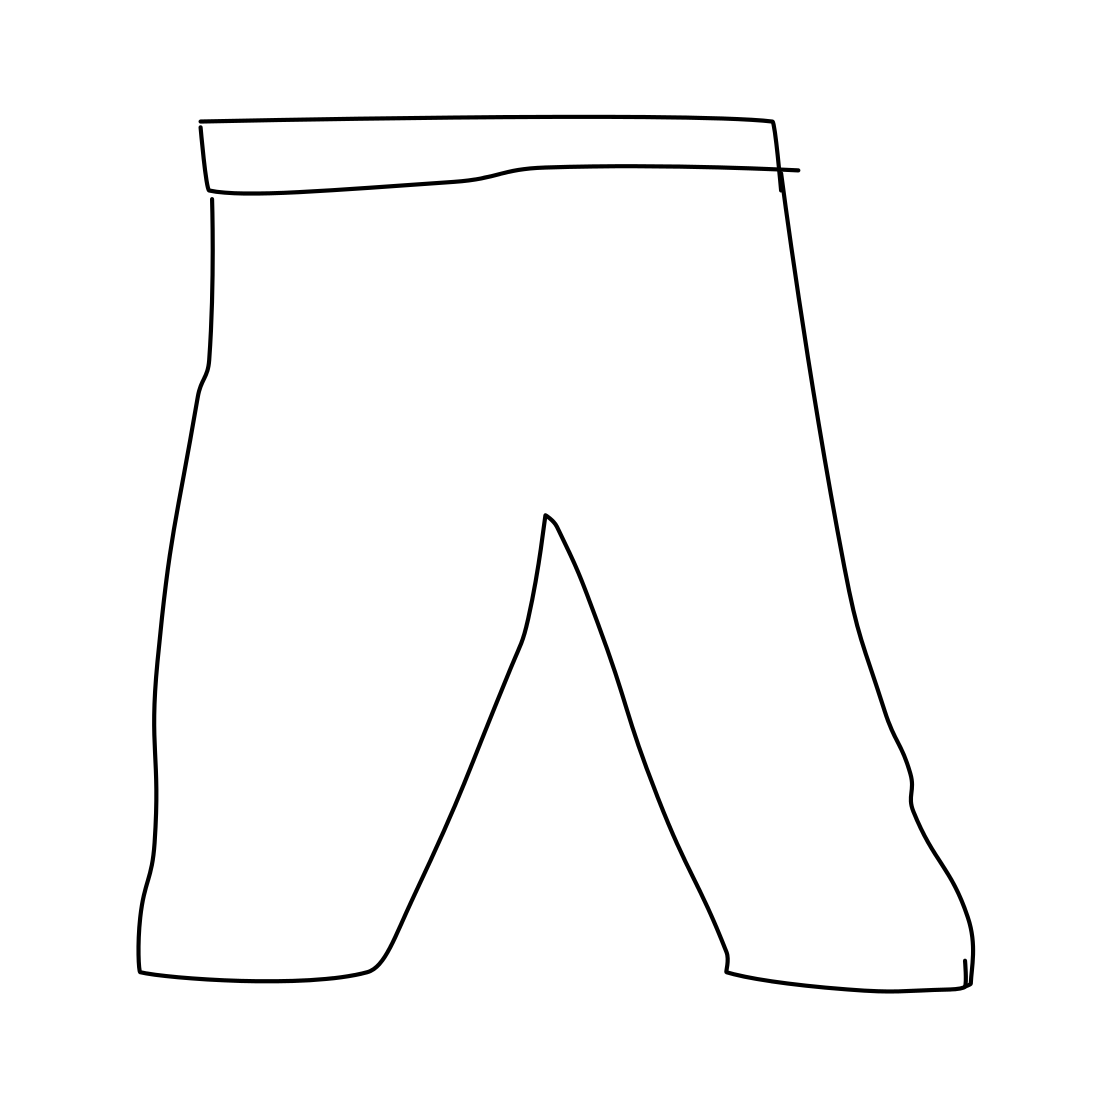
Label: trousers